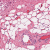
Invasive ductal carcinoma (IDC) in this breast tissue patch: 0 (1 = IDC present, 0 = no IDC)